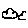
Label: cloud